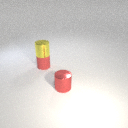
small red rubber cylinder below small yellow metal cylinder